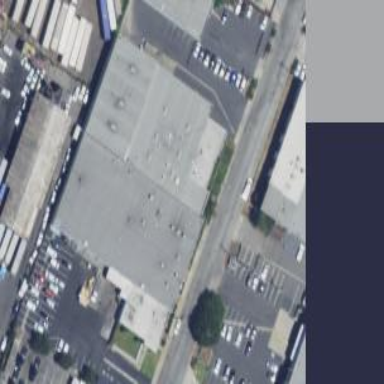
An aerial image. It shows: Warehouse building.